Interaction volume radius: 5 \u00c5
Interaction volume height: 40 \u00c5
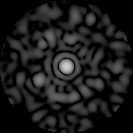
Disorder parameter: 0.831